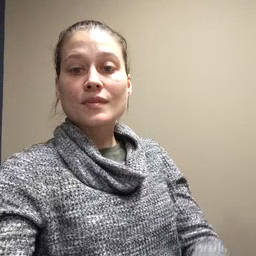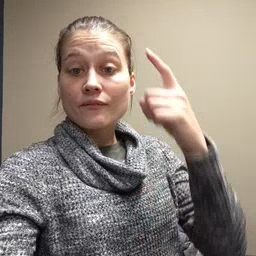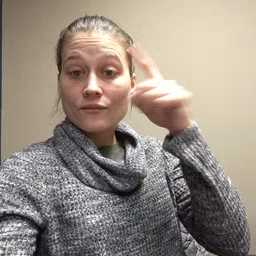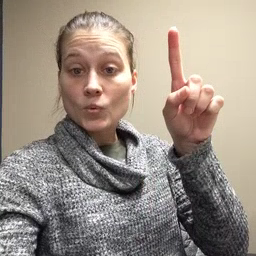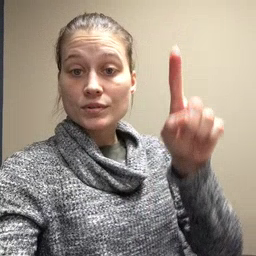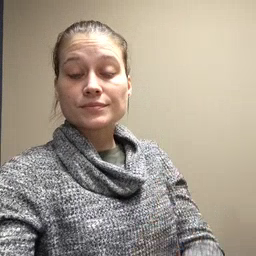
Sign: for